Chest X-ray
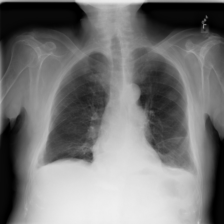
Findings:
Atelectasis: positive
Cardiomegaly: negative
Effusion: negative
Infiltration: negative
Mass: negative
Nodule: negative
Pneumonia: negative
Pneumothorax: negative
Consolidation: negative
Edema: negative
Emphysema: negative
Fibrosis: negative
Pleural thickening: negative
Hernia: negative